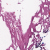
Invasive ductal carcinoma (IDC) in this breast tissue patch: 0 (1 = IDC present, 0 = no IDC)